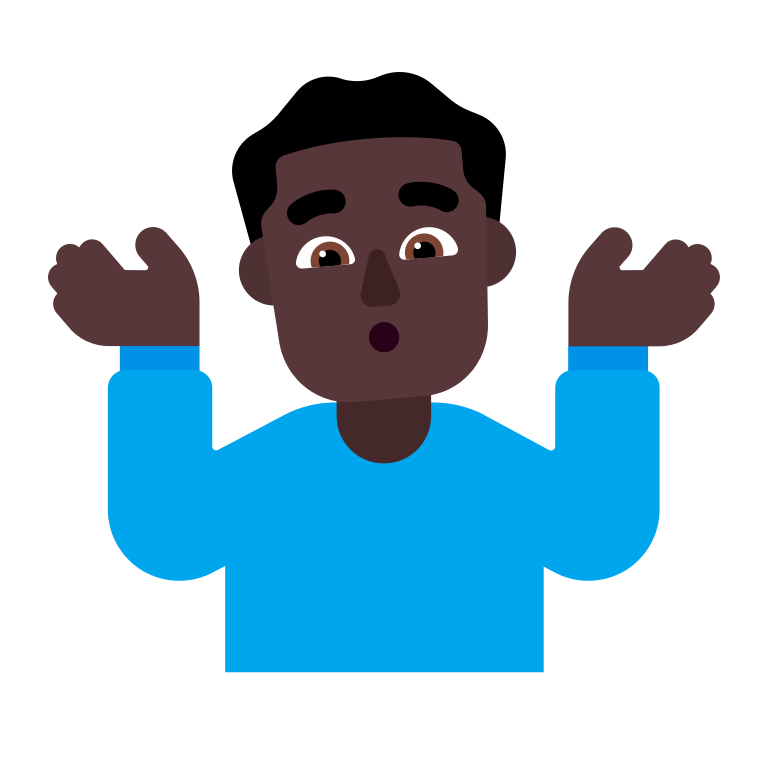
man shrugging flat dark